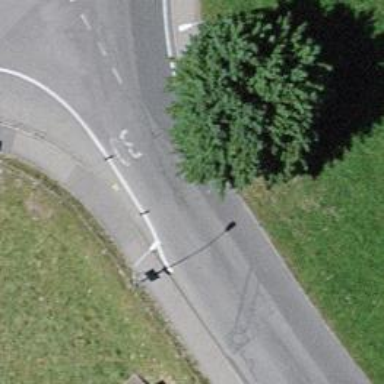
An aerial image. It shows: Kerb serving as barrier.